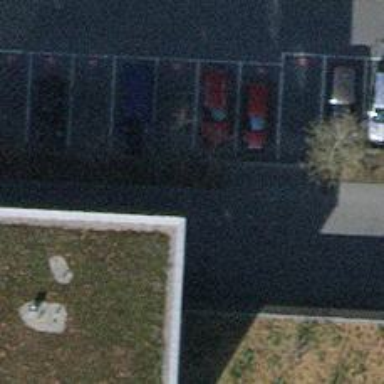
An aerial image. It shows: Bicycle parking area with stands.